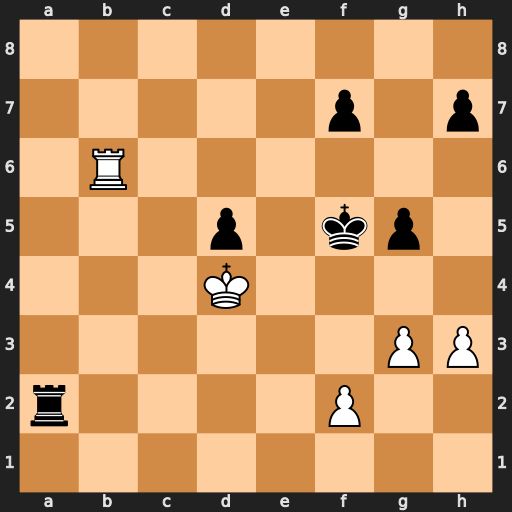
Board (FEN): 8/5p1p/1R6/3p1kp1/3K4/6PP/r4P2/8
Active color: w
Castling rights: -
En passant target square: -
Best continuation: g4+ Kf4 Rf6#